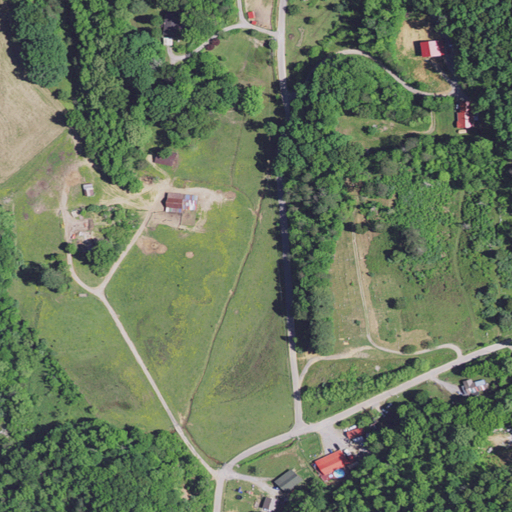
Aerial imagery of valley in Kentucky named Dead Horse Hollow containing deciduous forest, open development, pasture, low intensity development, medium intensity development, grassland, and mixed forest